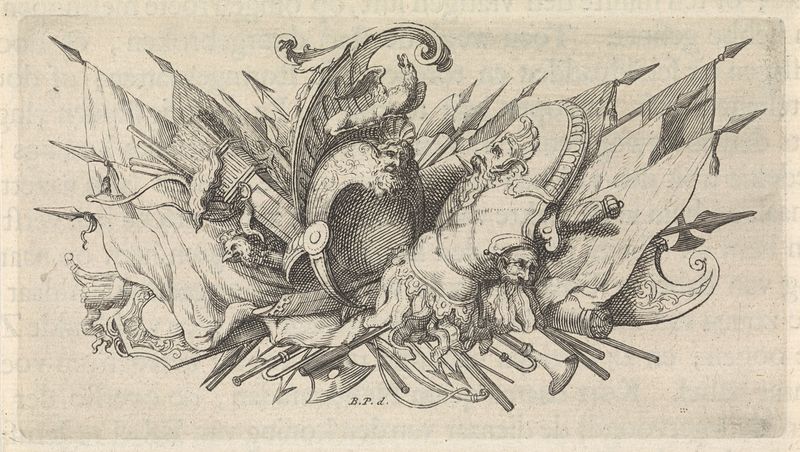
Titel: Wapentrofee met vlaggen
Künstler: Bernard Picart
Standort: Amsterdam
Institution: Rijksmuseum
Schlagwörter: vogel, weiß, köpfe, schwarz, fahnen, flagge, druck, trompete